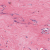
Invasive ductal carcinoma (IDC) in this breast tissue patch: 0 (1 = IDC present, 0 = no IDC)